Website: home-depot
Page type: newsletter-management
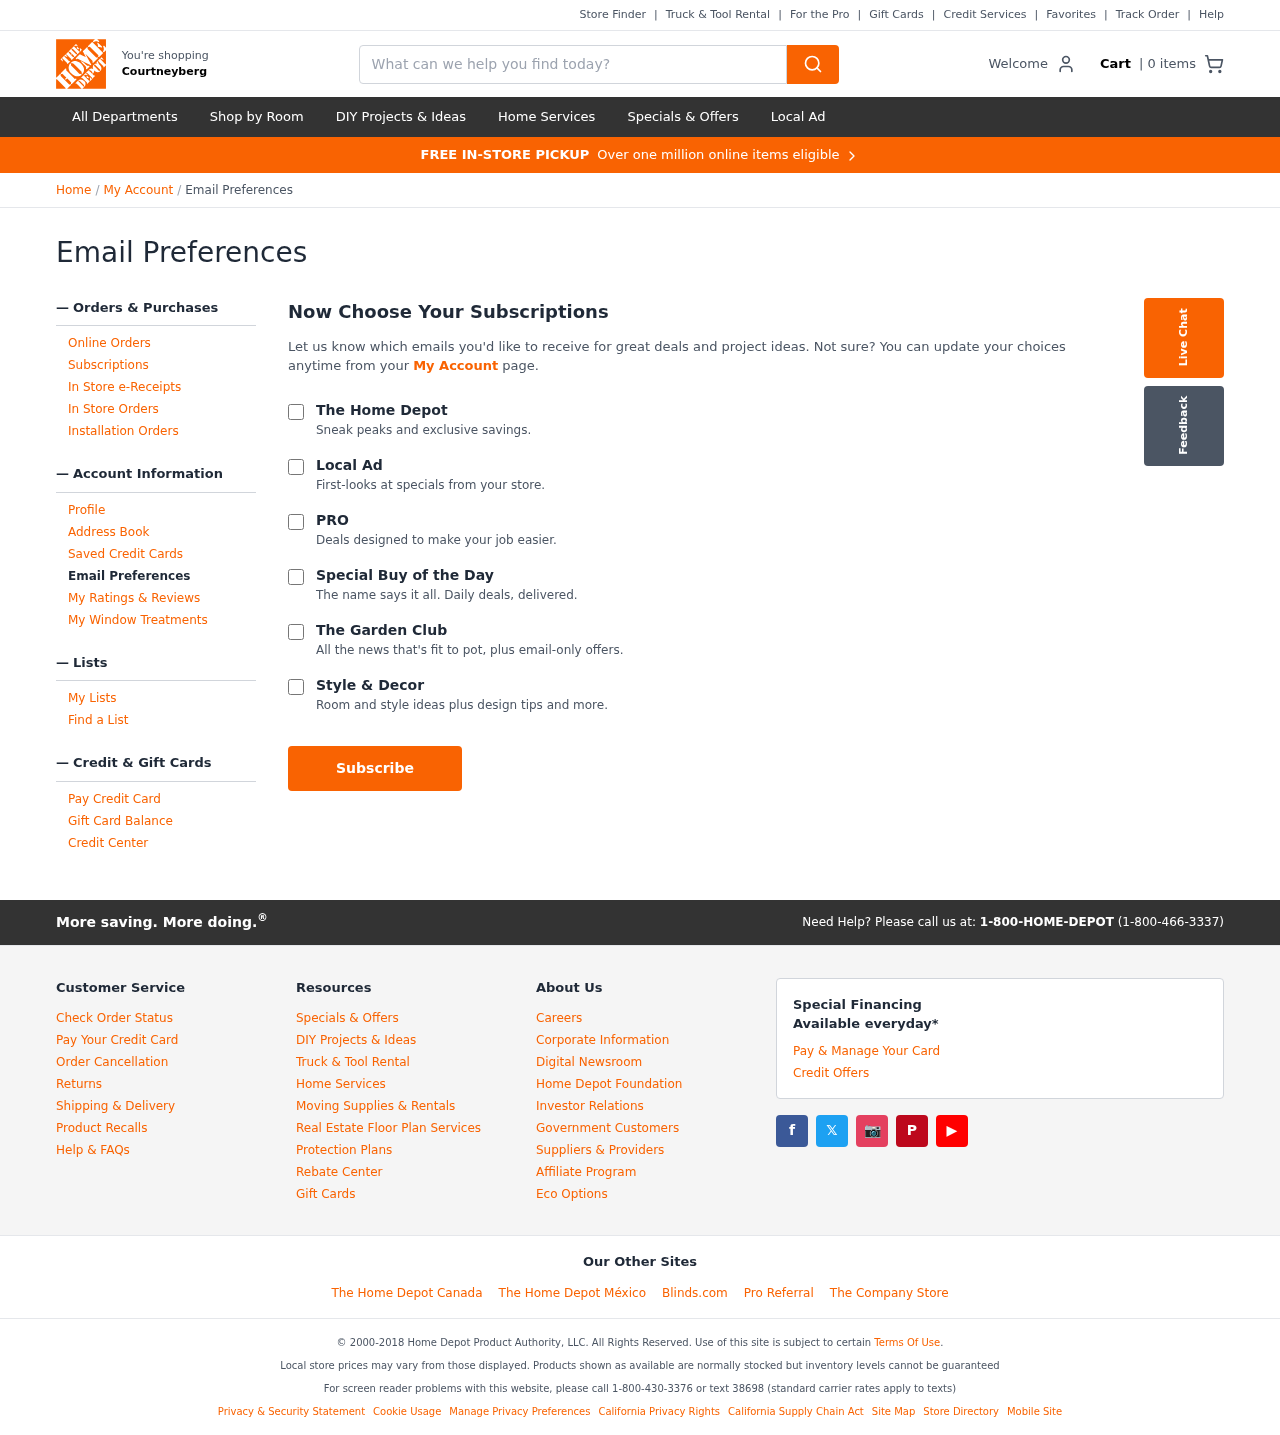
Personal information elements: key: PII_CITY
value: Courtneyberg
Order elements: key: ORDER_NUM_ITEMS
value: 0
Search elements: key: HEADER_SEARCH
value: What can we help you find today?